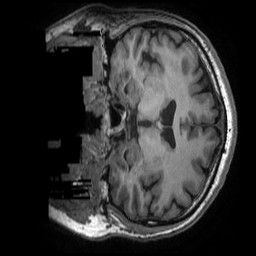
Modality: T1w
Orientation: coronal
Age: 39
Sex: male
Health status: healthy
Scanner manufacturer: ge